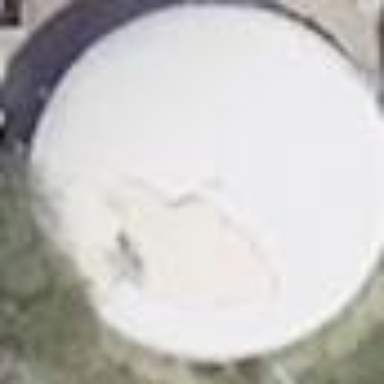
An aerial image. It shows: Silo.